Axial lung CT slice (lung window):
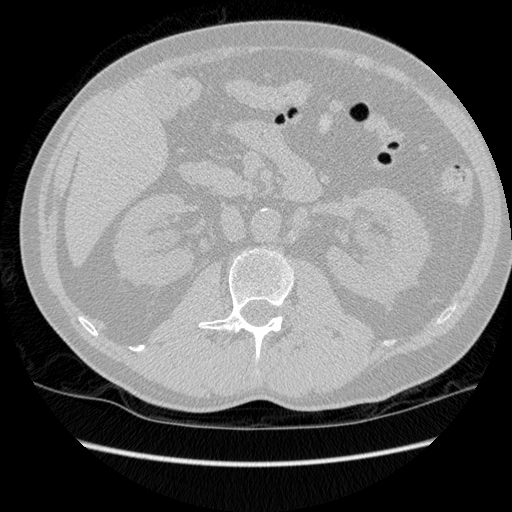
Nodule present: no